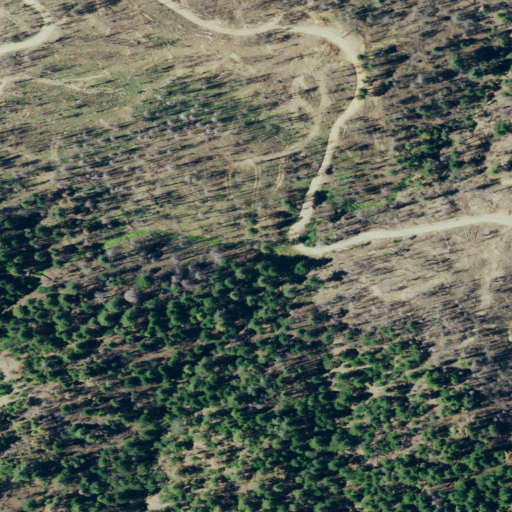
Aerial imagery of plain(s) in California named Horse Hollow containing grassland, shrub, open development, evergreen forest, and low intensity development